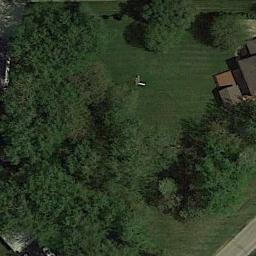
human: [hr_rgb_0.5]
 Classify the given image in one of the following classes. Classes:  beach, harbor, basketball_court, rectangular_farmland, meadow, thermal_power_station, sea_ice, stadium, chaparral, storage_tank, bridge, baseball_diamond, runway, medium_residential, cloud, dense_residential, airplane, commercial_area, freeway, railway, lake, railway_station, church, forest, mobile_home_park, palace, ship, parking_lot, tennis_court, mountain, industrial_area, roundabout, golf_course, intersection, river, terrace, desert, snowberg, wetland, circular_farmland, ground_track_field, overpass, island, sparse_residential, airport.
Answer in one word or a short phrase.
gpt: forest